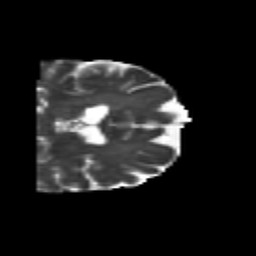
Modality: T2w
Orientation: coronal
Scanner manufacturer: siemens
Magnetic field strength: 3 T
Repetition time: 6.8 s
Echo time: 0.093 s